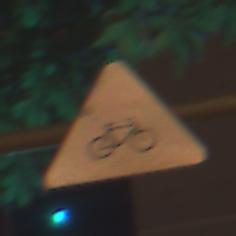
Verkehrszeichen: RadverkehrLinks
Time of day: Night
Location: Outdoor (Urban)
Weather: PartlyCloudy
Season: NotSpecified
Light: Artificial